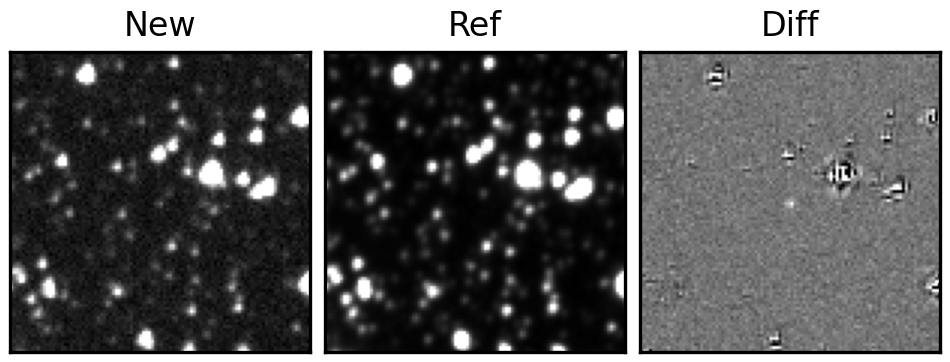
Label: real